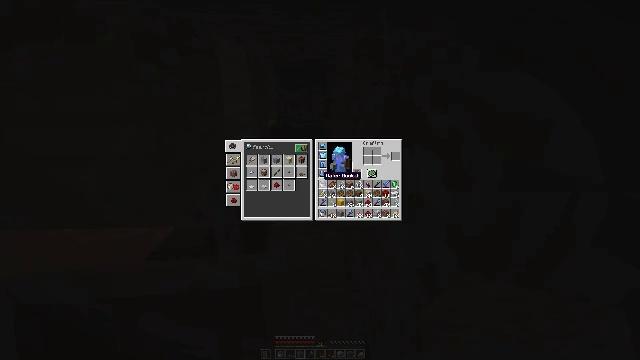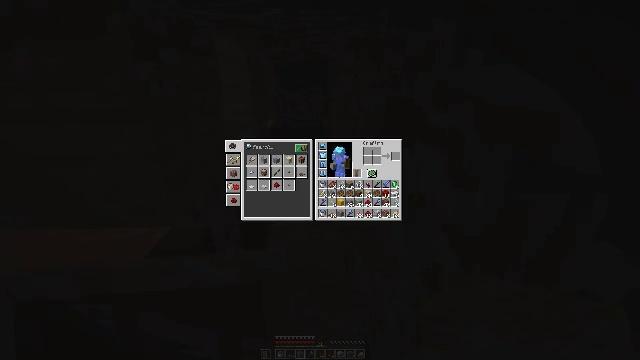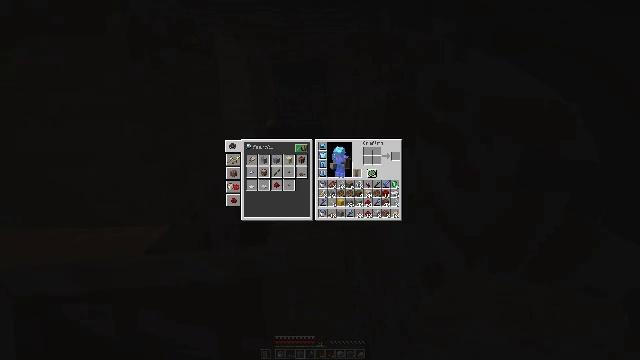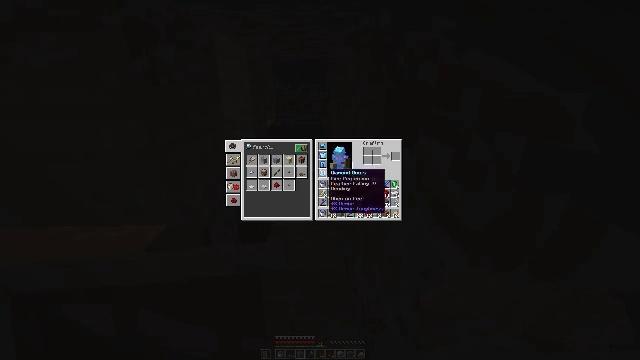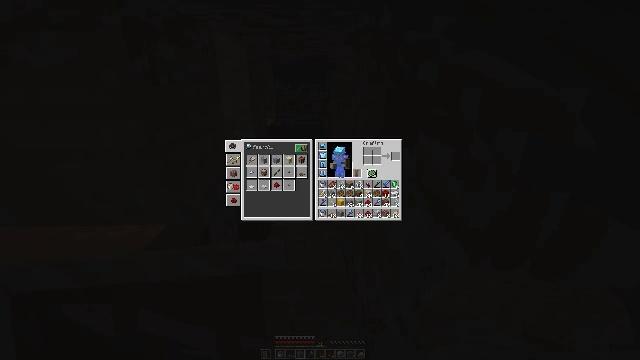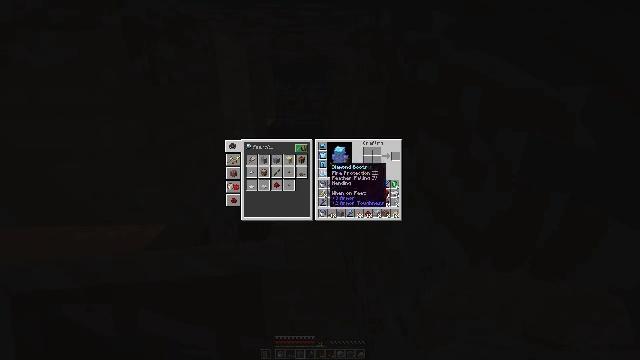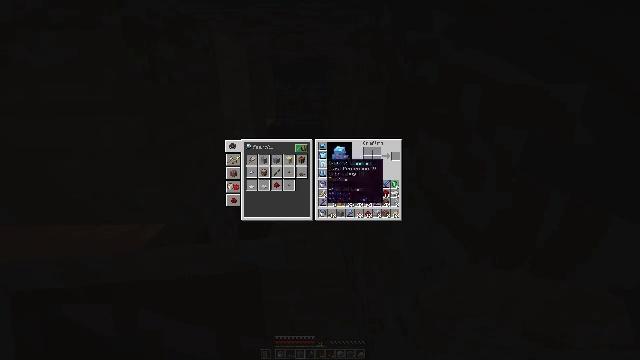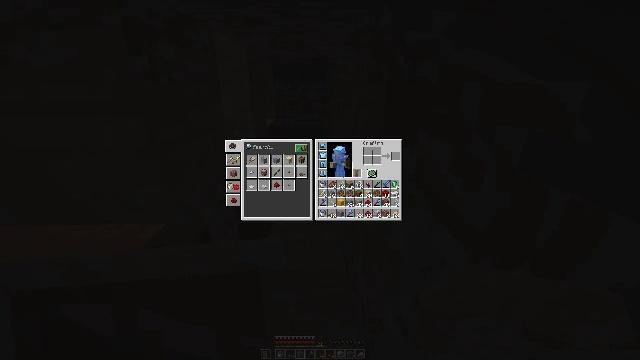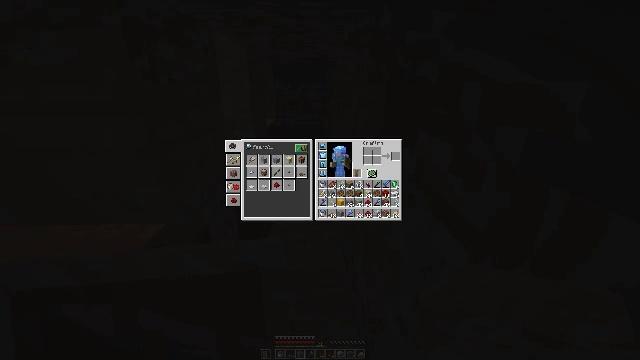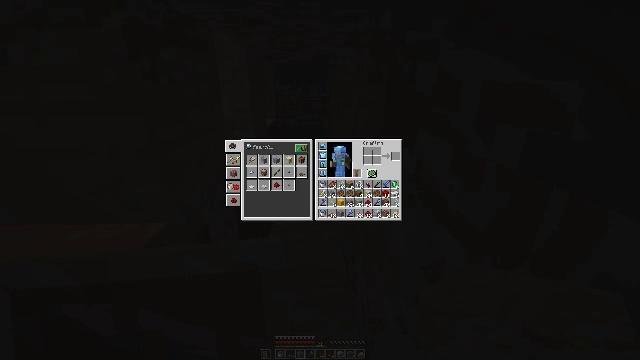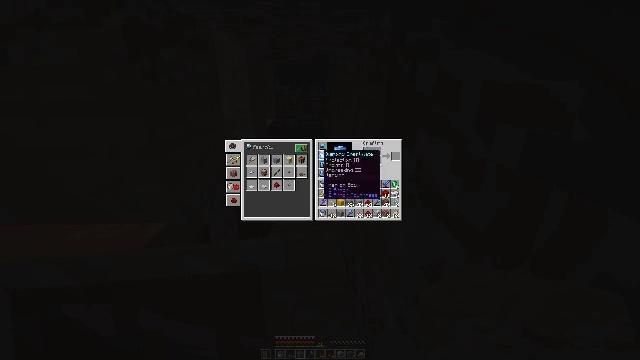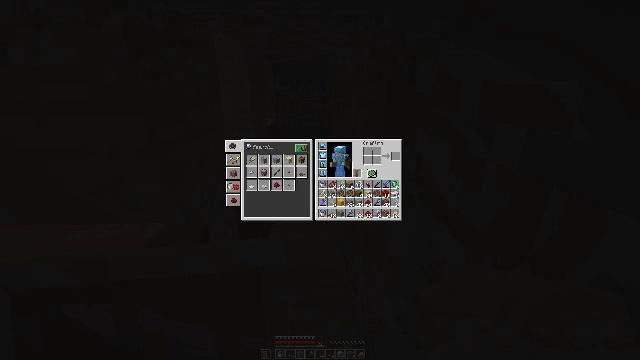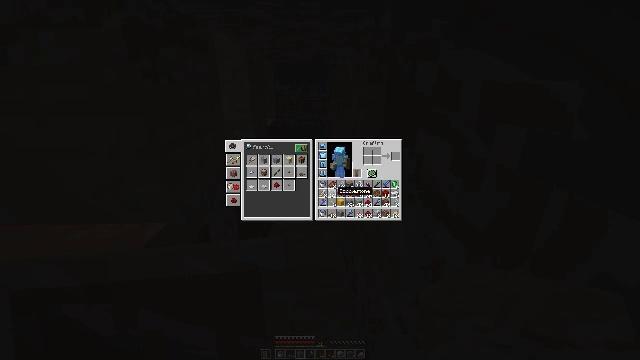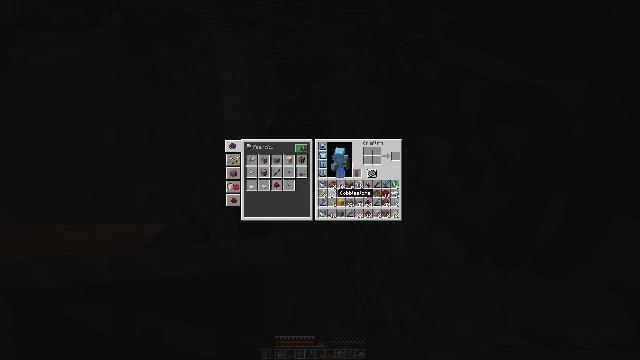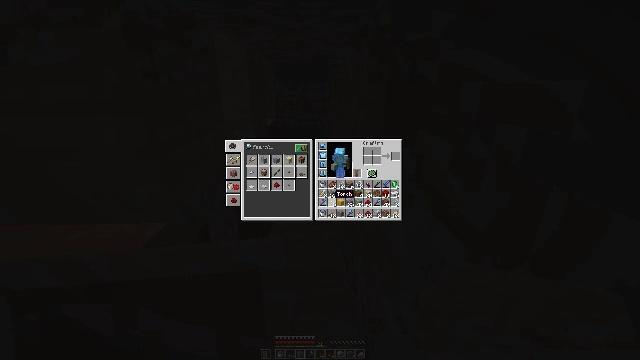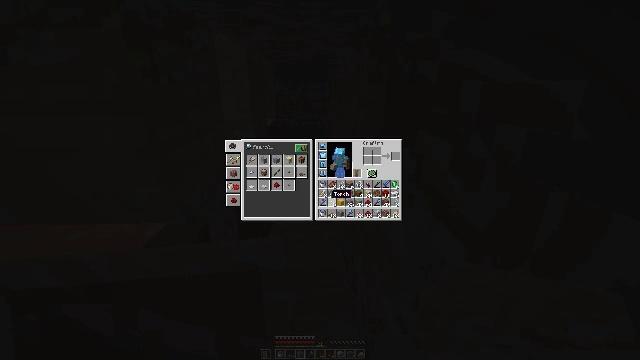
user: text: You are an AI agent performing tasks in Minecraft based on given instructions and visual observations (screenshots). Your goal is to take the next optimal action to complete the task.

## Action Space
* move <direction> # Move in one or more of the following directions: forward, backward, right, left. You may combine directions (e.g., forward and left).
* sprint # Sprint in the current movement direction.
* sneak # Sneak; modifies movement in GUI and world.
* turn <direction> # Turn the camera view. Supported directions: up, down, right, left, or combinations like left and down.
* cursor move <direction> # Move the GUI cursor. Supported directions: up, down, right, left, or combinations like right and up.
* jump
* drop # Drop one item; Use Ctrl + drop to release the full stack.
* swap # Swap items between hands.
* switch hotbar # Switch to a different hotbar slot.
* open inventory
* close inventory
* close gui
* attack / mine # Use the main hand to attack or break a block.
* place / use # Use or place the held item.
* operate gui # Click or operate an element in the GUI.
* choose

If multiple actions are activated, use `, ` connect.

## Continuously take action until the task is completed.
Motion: motion action
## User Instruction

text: Remove a shield from the inventory.
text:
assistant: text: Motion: move forward, open inventory
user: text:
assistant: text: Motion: move forward, open inventory
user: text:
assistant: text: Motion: no_op
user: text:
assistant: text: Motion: no_op
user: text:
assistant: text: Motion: no_op
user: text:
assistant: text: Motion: turn left and up
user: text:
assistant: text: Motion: turn left and up
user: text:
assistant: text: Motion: turn up
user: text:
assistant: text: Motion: no_op
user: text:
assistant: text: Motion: turn right and down
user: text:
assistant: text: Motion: turn right and down
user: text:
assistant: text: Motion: turn right and down
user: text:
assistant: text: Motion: no_op
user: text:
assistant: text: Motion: no_op
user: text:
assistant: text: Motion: no_op
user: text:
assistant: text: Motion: no_op
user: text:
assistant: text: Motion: no_op
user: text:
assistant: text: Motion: no_op
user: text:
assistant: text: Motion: no_op
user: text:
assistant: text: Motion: no_op
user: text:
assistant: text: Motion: no_op
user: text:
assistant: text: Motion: no_op
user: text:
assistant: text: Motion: switch to hotbar 1
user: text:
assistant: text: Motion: switch to hotbar 1
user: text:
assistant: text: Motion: switch to hotbar 1
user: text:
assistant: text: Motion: no_op
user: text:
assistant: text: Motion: turn up
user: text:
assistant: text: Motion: turn up
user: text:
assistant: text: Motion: turn up
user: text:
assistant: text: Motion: no_op